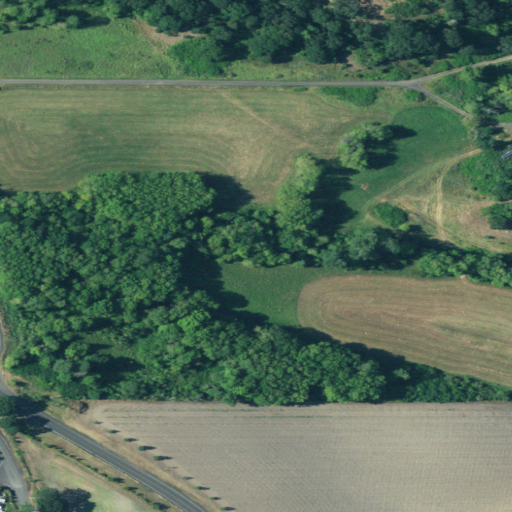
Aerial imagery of valley in Oregon named Creswell Canyon containing pasture, herbaceous wetlands, low intensity development, medium intensity development, open development, evergreen forest, and woody wetlands